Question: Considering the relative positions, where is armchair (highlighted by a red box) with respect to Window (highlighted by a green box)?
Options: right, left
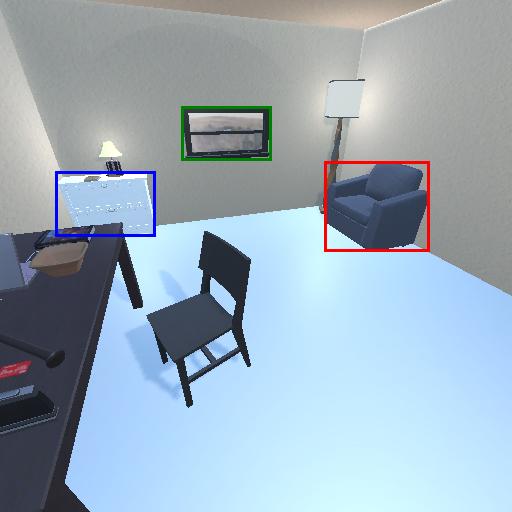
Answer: right